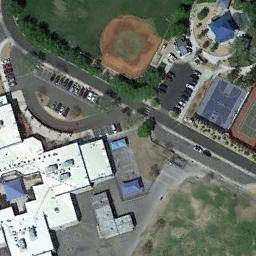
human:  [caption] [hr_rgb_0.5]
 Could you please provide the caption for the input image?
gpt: There is a baseball diamond in the middle of grass and with many buildings beside .

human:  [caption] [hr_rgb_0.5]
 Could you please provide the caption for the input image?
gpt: The baseball diamond is surrounded by the houses and two basketball courts .

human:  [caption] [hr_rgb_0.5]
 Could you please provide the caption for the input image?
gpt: Many buildings are next to  the baseball diamond .

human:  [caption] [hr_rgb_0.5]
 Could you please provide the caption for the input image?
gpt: There are four baseball fields in the picture .

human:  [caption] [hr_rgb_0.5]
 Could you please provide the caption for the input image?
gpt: A baseball diamond next to the parking lots and some buildings beside .